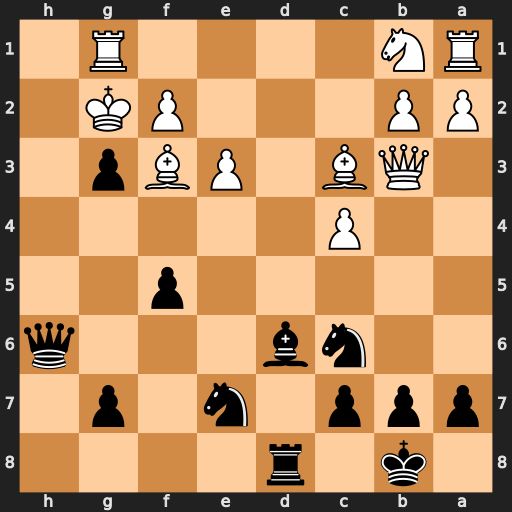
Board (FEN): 1k1r4/ppp1n1p1/2nb3q/5p2/2P5/1QB1PBp1/PP3PK1/RN4R1
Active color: b
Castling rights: -
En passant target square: -
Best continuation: Qh2+ Kf1 Qxf2#